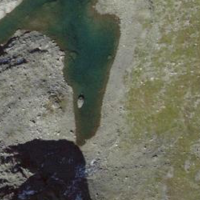
EUNIS habitat code: 48
Species observed at this site:
Aglais urticae